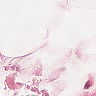
Metastatic tissue present: no